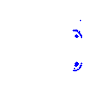
Particle: electron